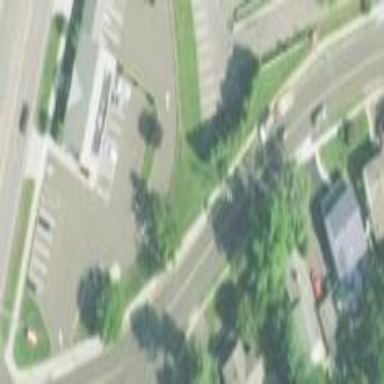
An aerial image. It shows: Pedestrian road.